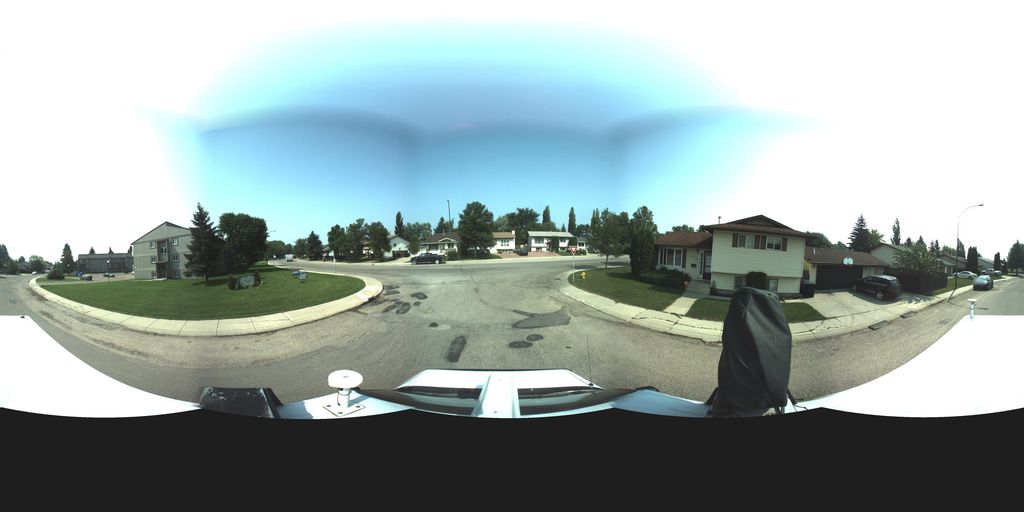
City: saskatoon